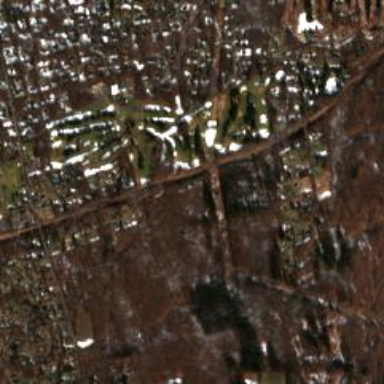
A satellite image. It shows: Golf course.